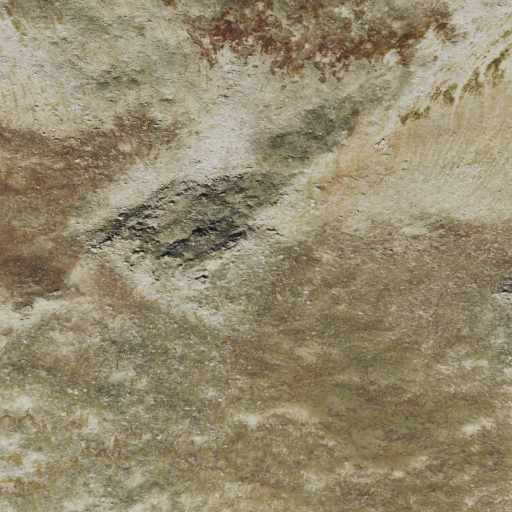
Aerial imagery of mountain in Montana named Shepard Mountain containing grassland and shrub